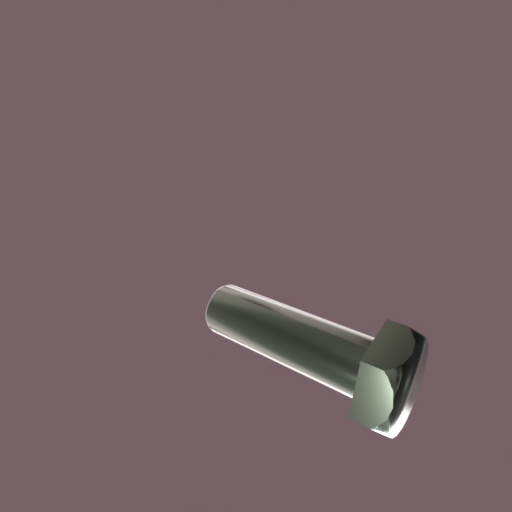
Label: bolt